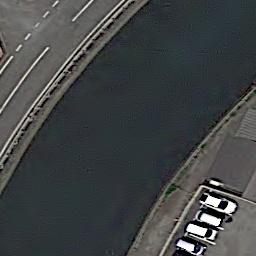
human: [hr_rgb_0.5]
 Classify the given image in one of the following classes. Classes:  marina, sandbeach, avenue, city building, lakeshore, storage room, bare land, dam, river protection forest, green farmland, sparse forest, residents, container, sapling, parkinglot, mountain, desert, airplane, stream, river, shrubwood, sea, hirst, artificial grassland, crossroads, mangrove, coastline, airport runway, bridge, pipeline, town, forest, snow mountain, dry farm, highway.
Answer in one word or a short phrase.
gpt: river